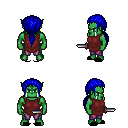
a pixel art fantasy rpg character, male body template, orc, green skin, maroon tunic, magenta pants, blue ponytail hairstyle, black slippers, dagger, four views (front, back, left, right), 2x2 character sprite sheet, small pixel art, hard edges, no anti-aliasing